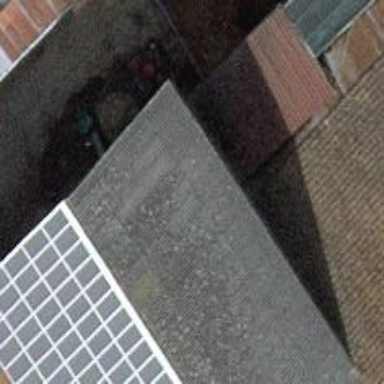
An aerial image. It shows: View of roof of building.